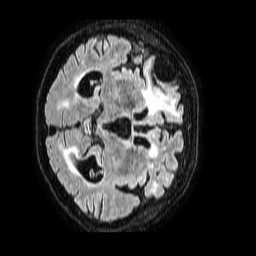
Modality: FLAIR
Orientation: axial
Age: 73
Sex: female
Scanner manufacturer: philips
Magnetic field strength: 1.5 T
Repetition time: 4.8 s
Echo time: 0.3 s